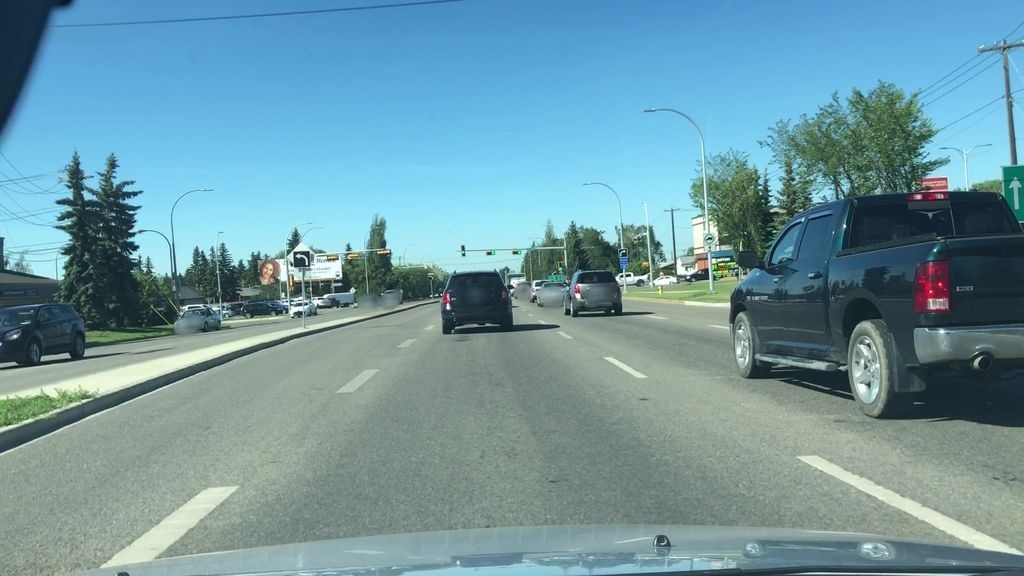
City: edmonton